Chest X-ray:
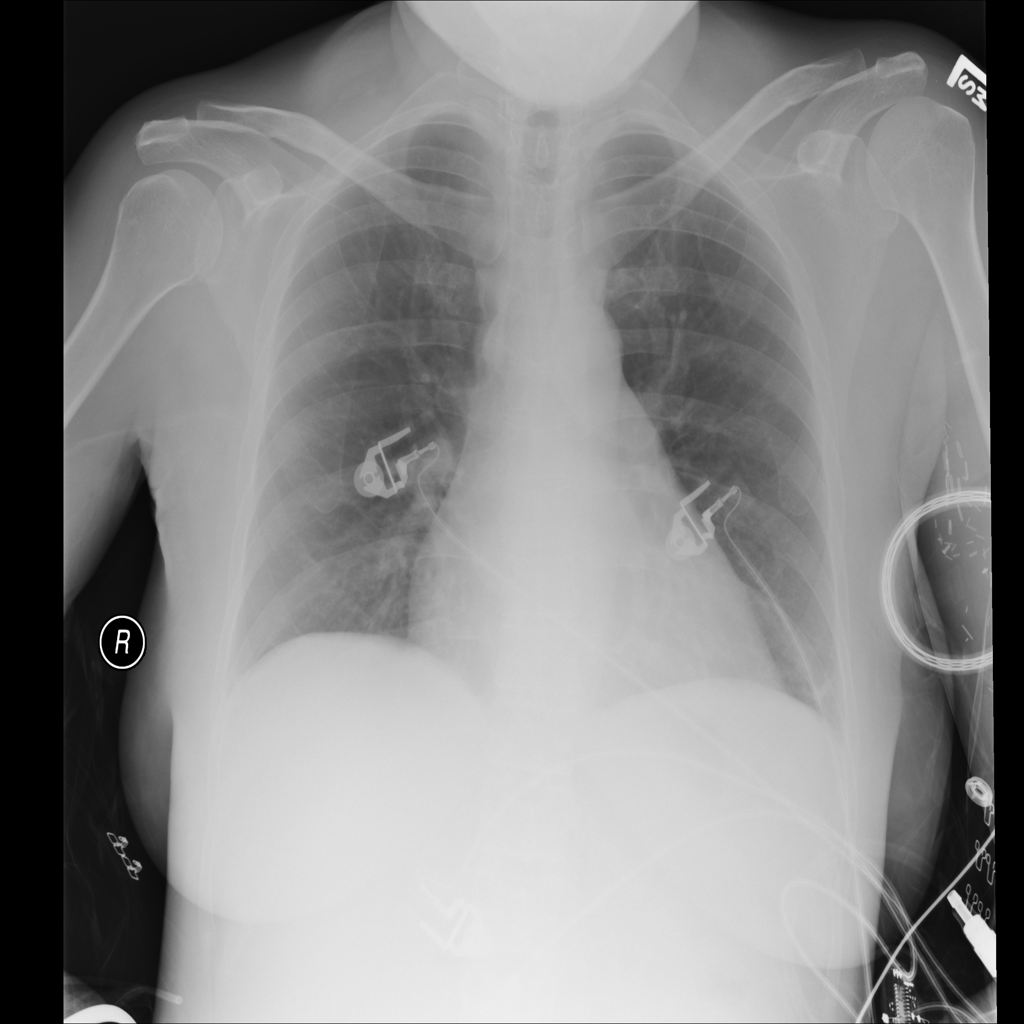
Findings: Cardiomegaly
No abnormal finding: no